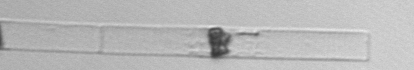
Label: Dactyliosolen_blavyanus